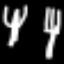
Label: fork